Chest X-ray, AP view. Patient: 34 years old, sex M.
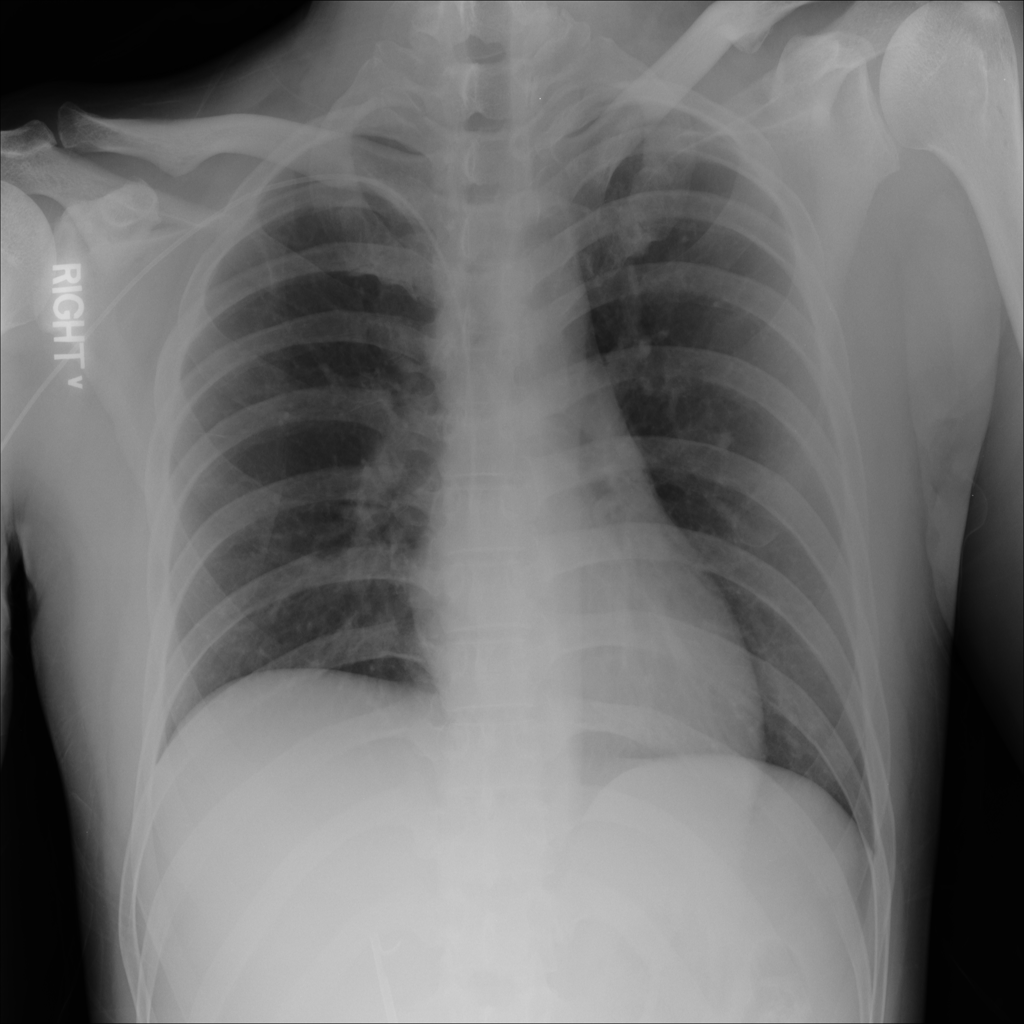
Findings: No Finding